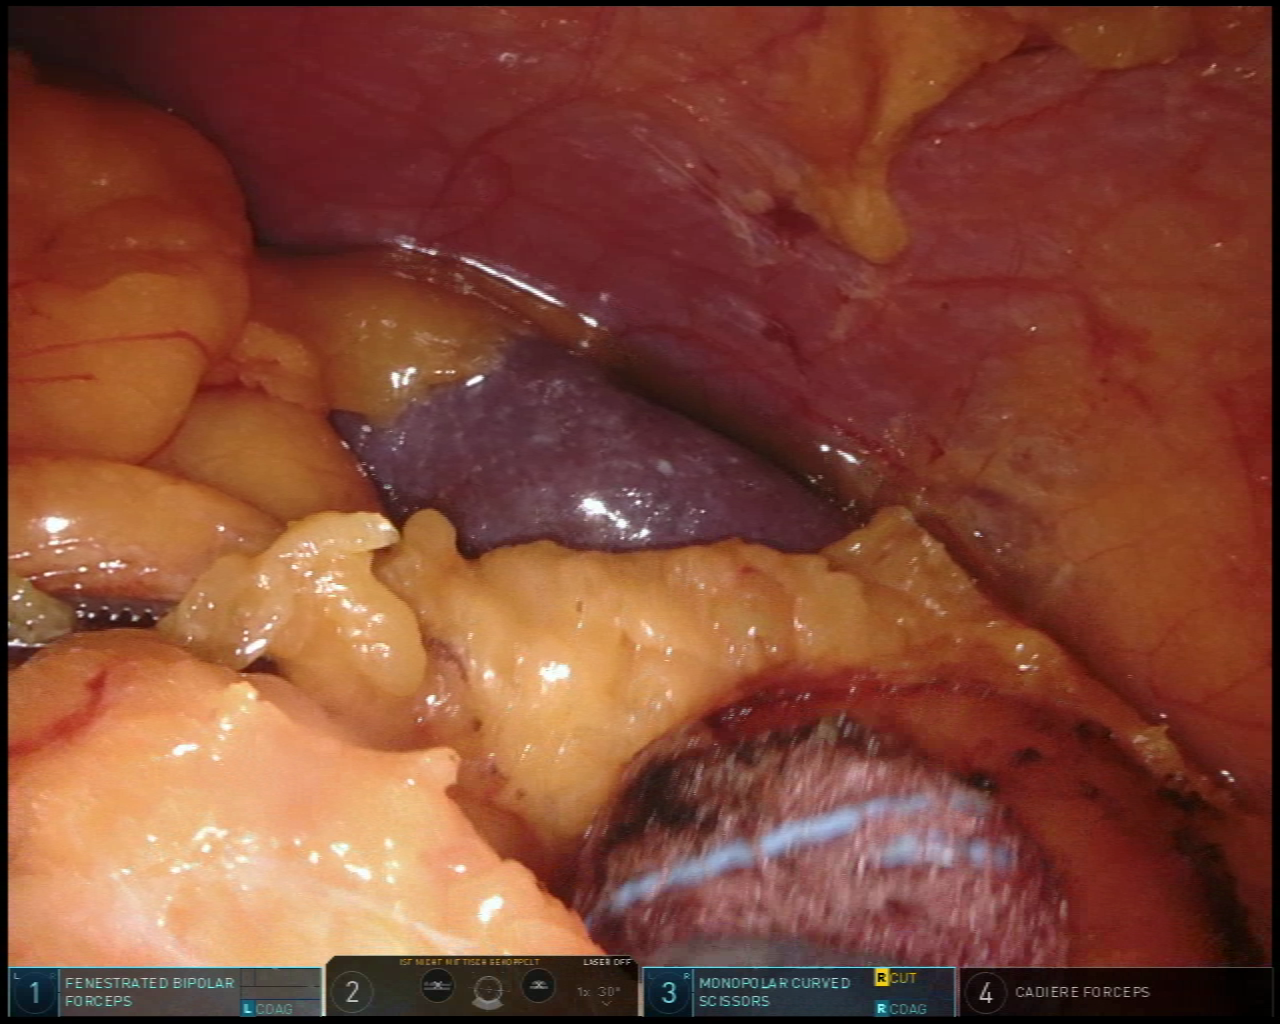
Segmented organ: spleen
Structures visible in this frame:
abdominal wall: yes
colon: no
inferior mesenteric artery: no
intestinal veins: no
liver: no
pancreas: no
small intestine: no
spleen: yes
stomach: no
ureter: no
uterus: no
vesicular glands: no